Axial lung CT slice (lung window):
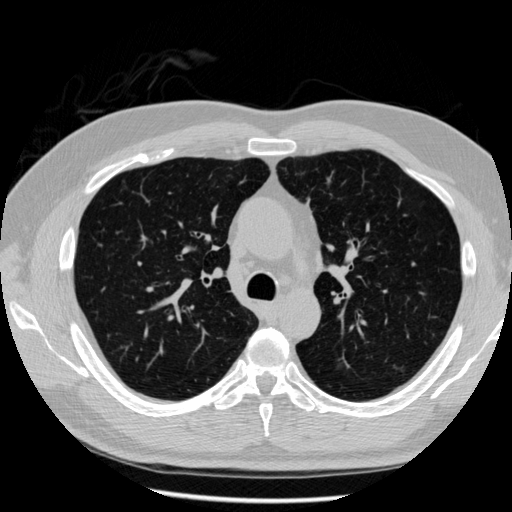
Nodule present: no